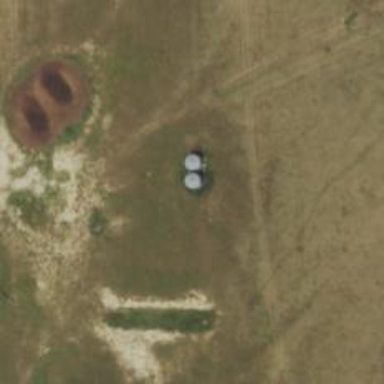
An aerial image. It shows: Silo.